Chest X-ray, PA view. Patient: 27 years old, sex M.
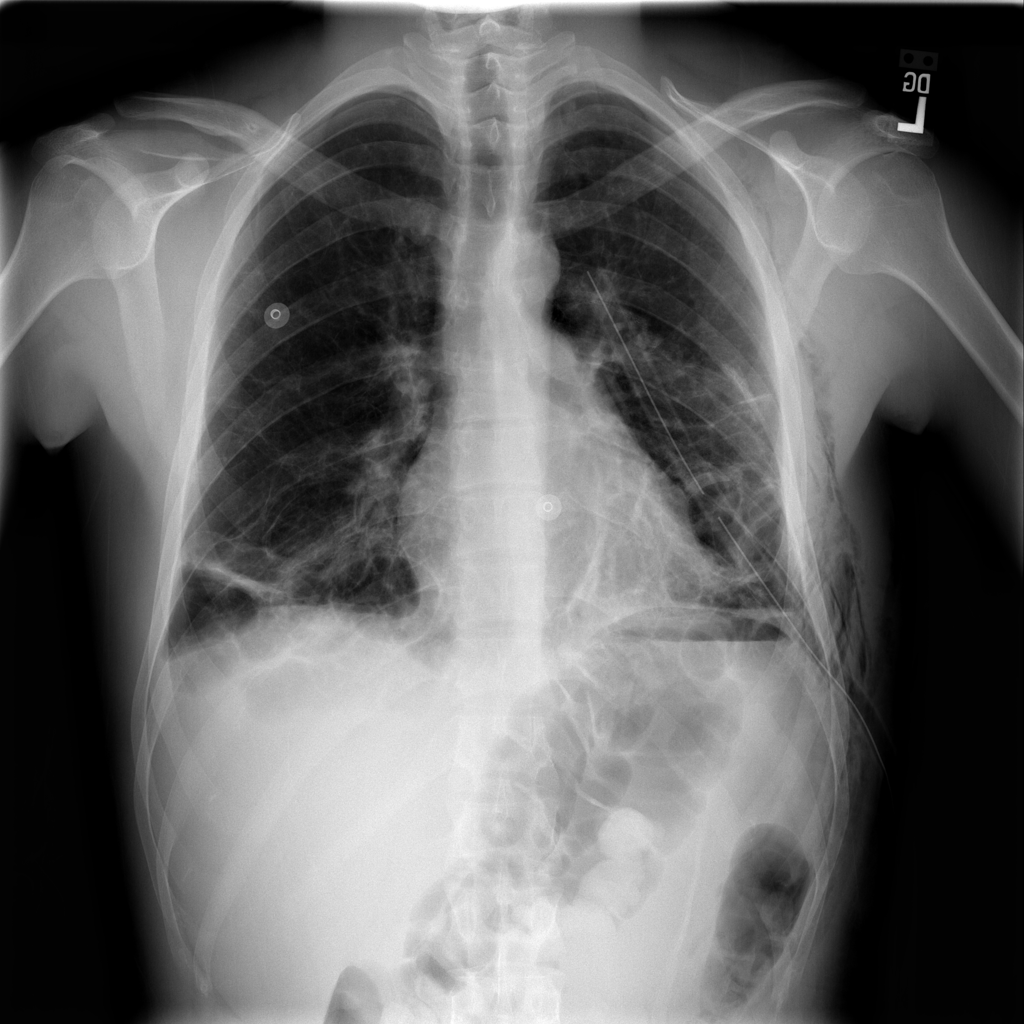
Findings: Emphysema, Pneumothorax